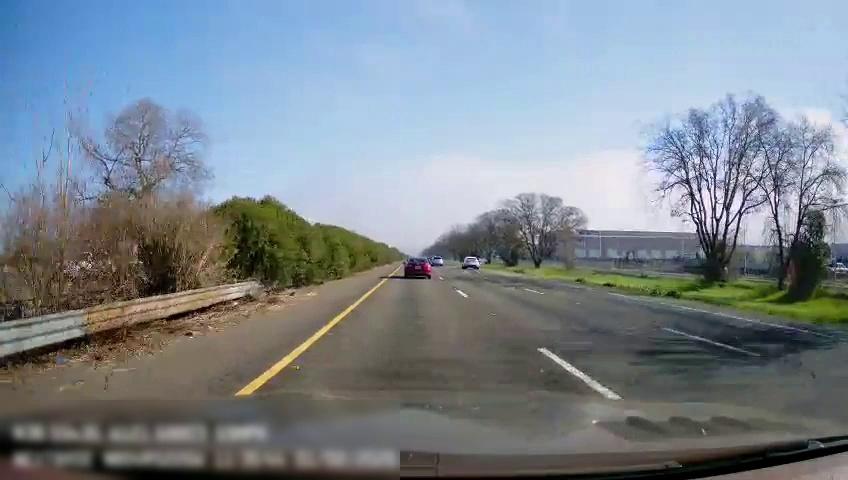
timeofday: Day
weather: Sunny
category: Drivable Space
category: Vehicles | Car
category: Vehicles | SUV
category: Vehicles | SUV
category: Lanes | Current Lane
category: Lanes | Current Lane
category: Lanes | Alternate Lane
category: Lanes | Alternate Lane